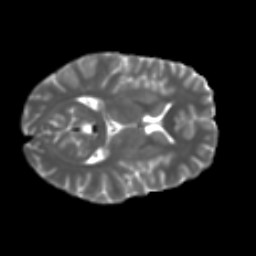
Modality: T2w
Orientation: axial
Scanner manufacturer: ge
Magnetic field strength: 3 T
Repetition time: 7.8 s
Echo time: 0.0606 s